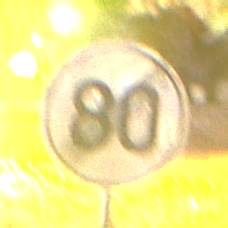
Verkehrszeichen: EndeGeschwindigkeit80
Umgebung: Outdoor, Suburban
Tageszeit: Night
Wetter: Clear
Licht: Artificial
Jahreszeit: NotSpecified
Kontrast: HighContrast